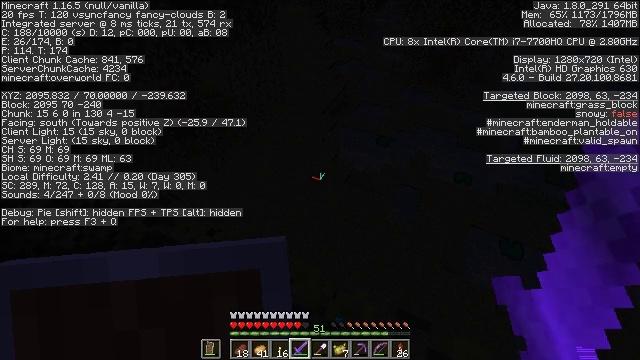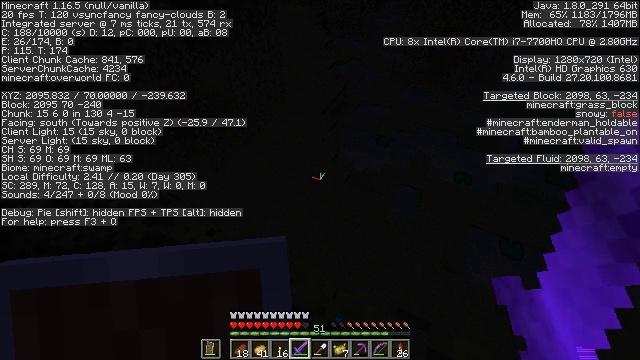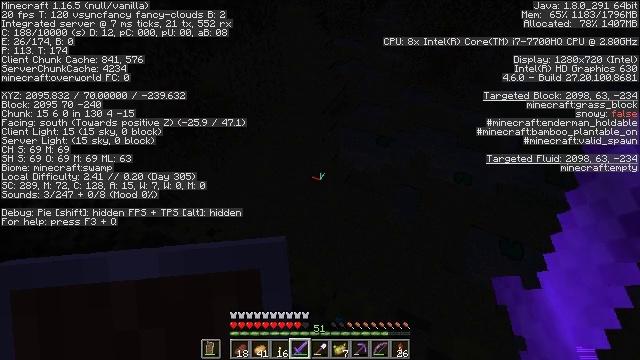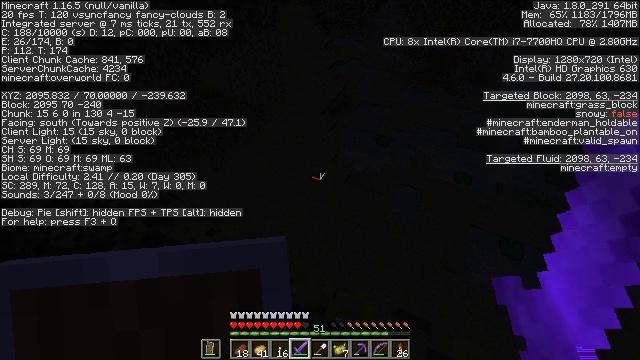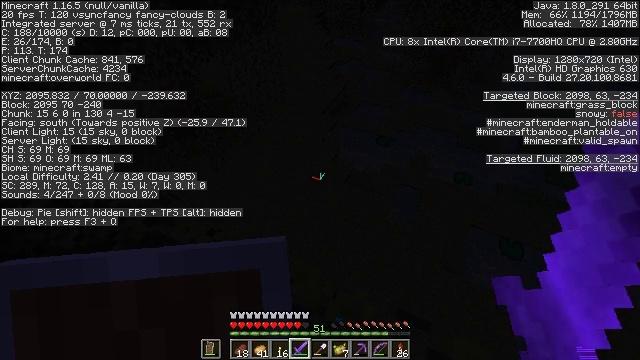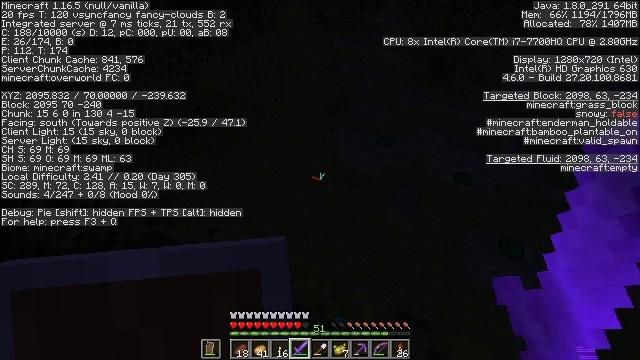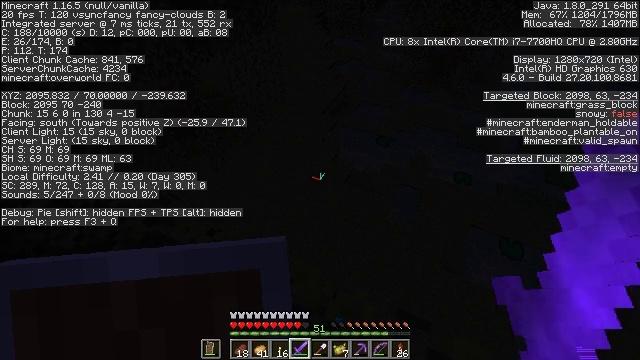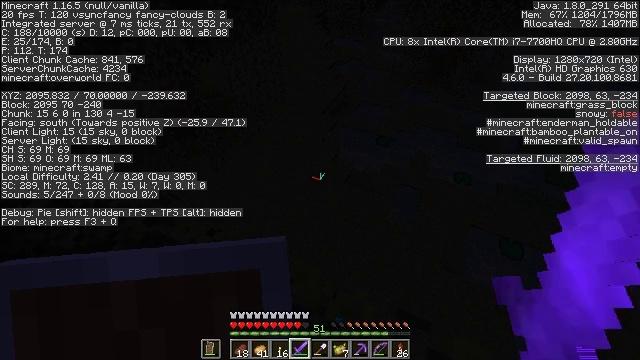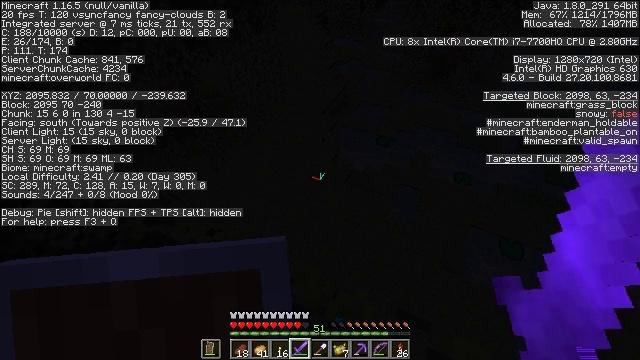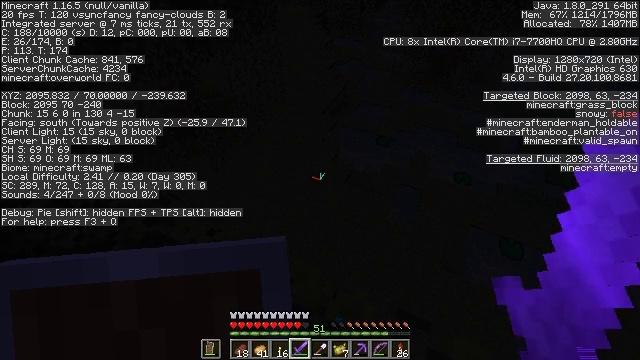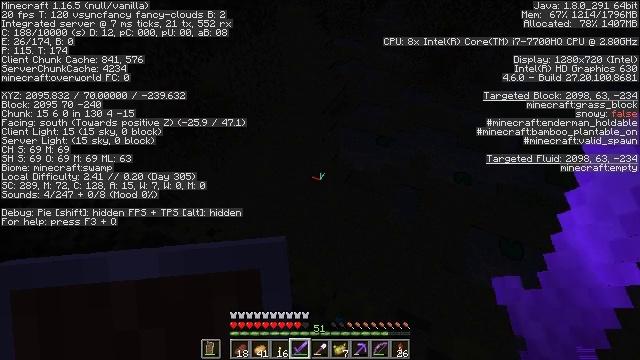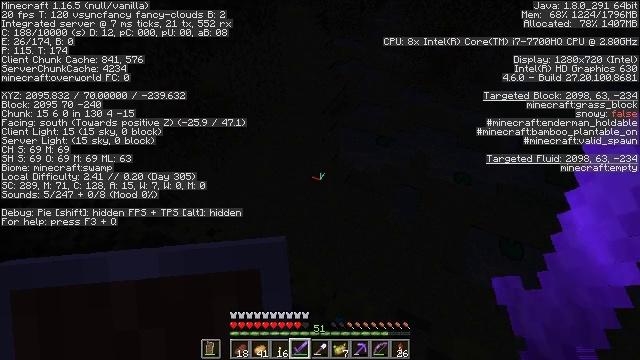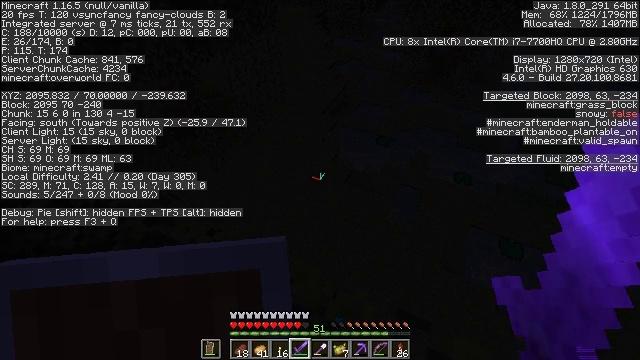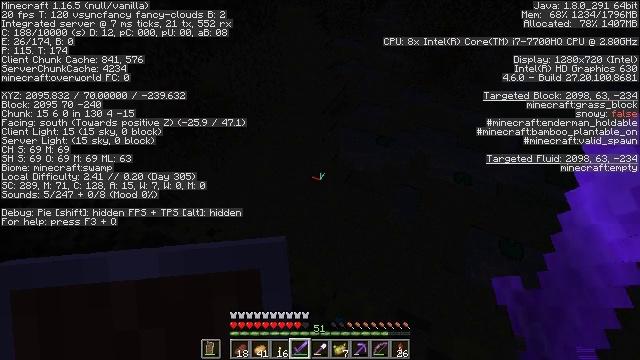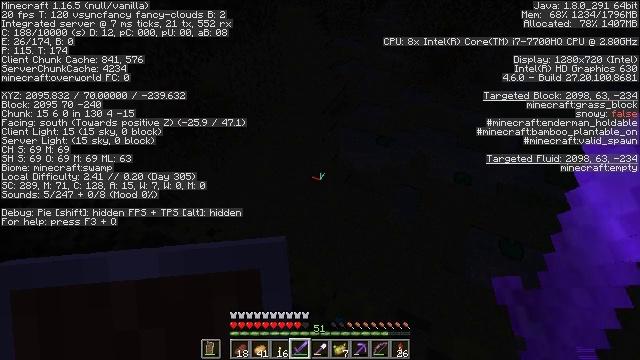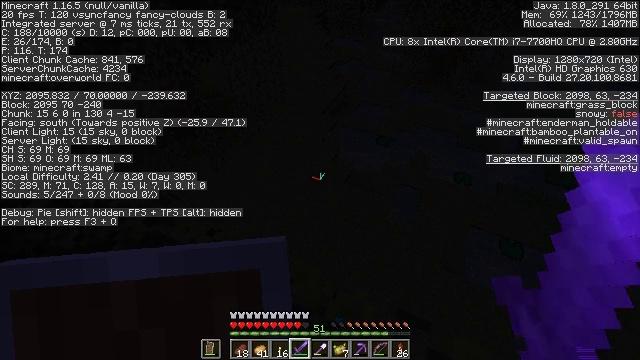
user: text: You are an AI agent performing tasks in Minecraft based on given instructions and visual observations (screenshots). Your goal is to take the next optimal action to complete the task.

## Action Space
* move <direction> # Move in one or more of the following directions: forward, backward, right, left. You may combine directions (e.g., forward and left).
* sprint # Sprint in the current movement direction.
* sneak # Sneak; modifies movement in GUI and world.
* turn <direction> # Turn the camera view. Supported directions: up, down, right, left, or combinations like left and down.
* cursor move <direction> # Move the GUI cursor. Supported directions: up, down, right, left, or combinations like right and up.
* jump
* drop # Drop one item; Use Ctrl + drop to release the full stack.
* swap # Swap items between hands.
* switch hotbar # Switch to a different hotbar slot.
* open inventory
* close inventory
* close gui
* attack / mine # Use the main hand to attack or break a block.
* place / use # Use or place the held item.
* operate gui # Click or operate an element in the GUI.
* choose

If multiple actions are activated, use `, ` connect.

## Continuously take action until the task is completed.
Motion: motion action
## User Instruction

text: Hunt a slime.
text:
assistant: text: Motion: no_op
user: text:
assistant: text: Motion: no_op
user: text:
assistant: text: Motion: no_op
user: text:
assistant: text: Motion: no_op
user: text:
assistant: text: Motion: no_op
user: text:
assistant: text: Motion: no_op
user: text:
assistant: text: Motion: no_op
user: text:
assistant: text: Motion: no_op
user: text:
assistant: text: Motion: no_op
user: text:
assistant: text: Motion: no_op
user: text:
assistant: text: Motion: no_op
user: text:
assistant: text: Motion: no_op
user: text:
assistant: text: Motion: no_op
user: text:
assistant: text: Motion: no_op
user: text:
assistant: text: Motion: no_op
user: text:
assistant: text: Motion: no_op
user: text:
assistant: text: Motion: no_op
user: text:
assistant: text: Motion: no_op
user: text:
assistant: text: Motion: no_op
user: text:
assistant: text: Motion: no_op
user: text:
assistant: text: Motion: no_op
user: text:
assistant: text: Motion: no_op
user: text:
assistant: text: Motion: no_op
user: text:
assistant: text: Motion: no_op
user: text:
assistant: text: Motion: no_op
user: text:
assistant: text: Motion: no_op
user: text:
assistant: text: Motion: no_op
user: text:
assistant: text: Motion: no_op
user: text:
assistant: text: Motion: no_op
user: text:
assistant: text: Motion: no_op